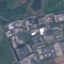
Land use / land cover class: Industrial